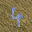
Label: 4